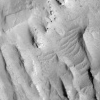
Atmospheric dust classification: not_dusty